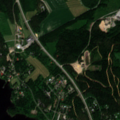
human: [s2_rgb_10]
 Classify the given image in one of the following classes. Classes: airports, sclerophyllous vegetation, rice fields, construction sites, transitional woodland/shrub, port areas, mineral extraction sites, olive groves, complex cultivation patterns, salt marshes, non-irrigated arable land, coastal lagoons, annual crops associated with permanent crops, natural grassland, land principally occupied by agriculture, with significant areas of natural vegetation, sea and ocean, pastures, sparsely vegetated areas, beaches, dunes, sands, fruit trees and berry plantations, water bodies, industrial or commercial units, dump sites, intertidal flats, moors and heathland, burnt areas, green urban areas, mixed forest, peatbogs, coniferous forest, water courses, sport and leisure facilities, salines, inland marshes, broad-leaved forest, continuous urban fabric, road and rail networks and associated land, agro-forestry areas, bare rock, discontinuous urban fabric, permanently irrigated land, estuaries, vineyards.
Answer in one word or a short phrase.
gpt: discontinuous urban fabric, land principally occupied by agriculture, with significant areas of natural vegetation, coniferous forest, mixed forest, water bodies